Field crop: tomato
Growth stage: 1
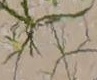
Species: cyperus